Interaction volume radius: 5 \u00c5
Interaction volume height: 20 \u00c5
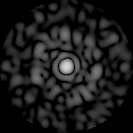
Disorder parameter: 0.8399